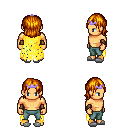
a pixel art fantasy rpg character, male body template, human, tanned skin, yellow tattered cape, teal pants, dark blonde long bangs hairstyle, purple tiara, cloth bracers, white slippers, four views (front, back, left, right), 2x2 character sprite sheet, small pixel art, hard edges, no anti-aliasing